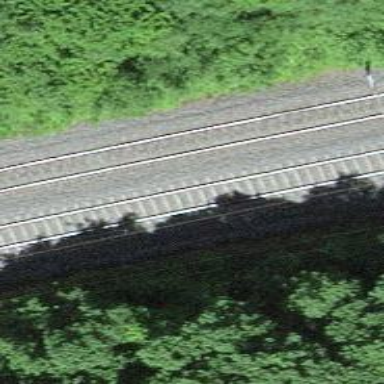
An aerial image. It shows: Single-track electrified railway with contact line.